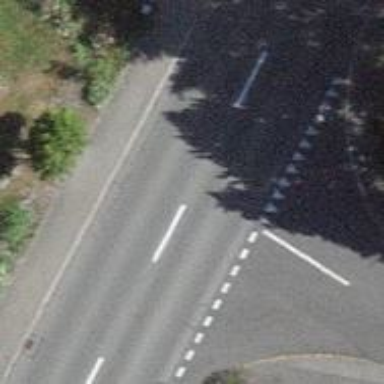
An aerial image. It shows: Primary highway.